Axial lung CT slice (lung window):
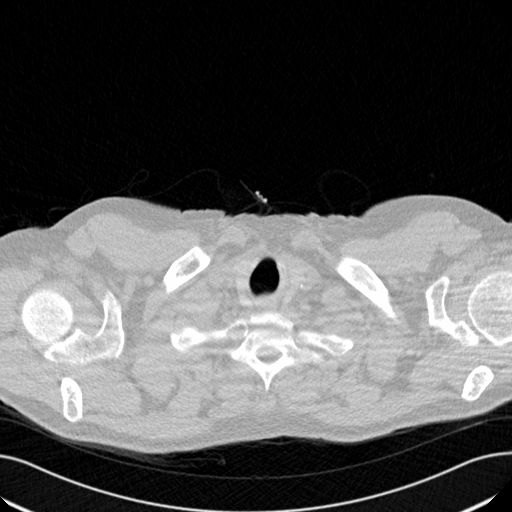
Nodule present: no